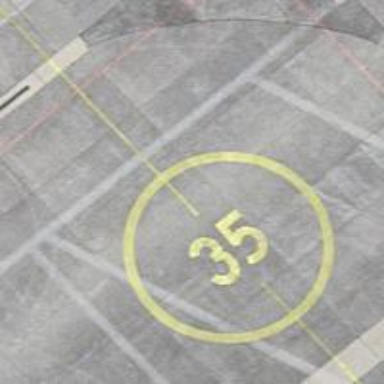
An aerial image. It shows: Image showing helipad at airport.